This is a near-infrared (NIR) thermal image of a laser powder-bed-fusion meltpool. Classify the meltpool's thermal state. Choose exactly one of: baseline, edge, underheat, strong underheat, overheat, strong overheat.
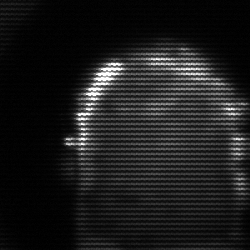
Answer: baseline